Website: macys
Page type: customer-info-address
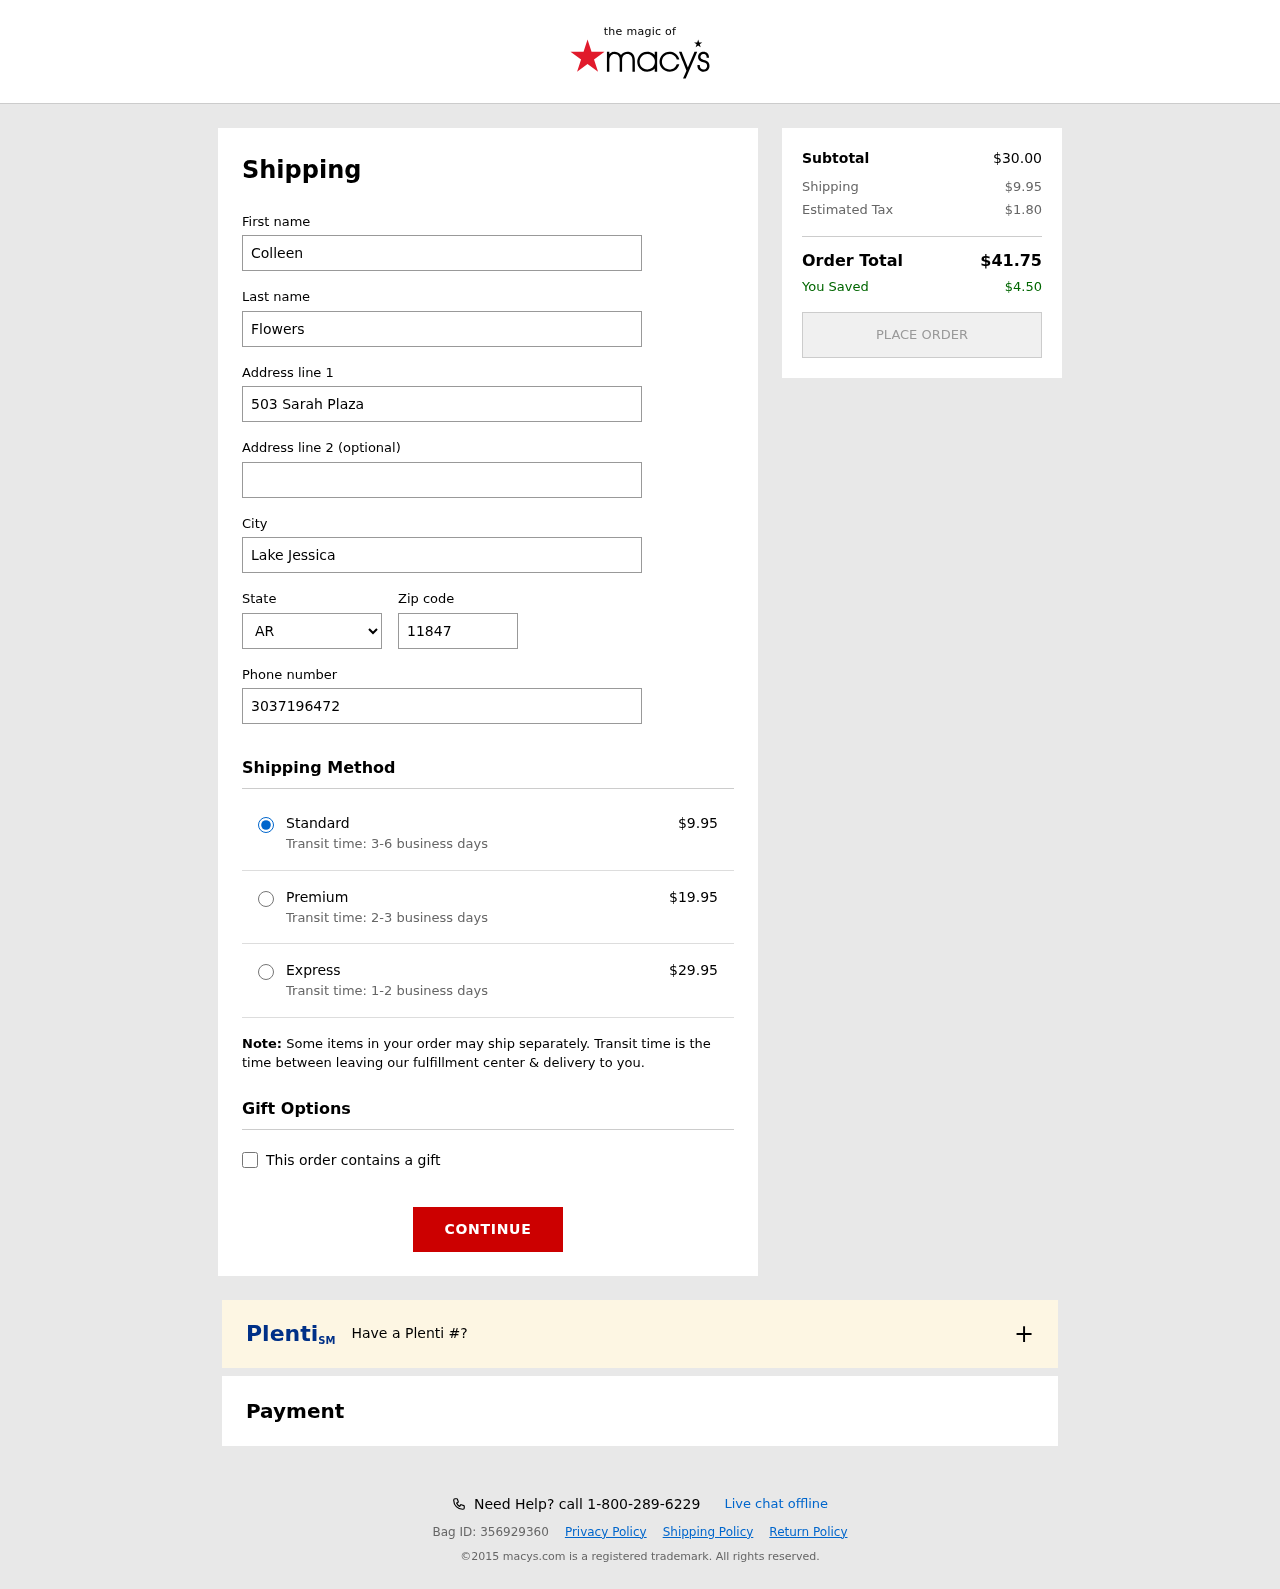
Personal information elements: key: PII_CITY
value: Lake Jessica
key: PII_FIRSTNAME
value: Colleen
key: PII_LASTNAME
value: Flowers
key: PII_PHONE
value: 3037196472
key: PII_POSTCODE
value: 11847
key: PII_STATE_ABBR
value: AR
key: PII_STREET
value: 503 Sarah Plaza
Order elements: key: ORDER_SHIPPING_COST
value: $9.95
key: ORDER_SHIPPING_COST_PREMIUM
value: $19.95
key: ORDER_SHIPPING_COST_EXPRESS
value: $29.95
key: ORDER_SUBTOTAL
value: $30.00
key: ORDER_TAX
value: $1.80
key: ORDER_TOTAL
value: $41.75
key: ORDER_SAVINGS
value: $4.50